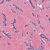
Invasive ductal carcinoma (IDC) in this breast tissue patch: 1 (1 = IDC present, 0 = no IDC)